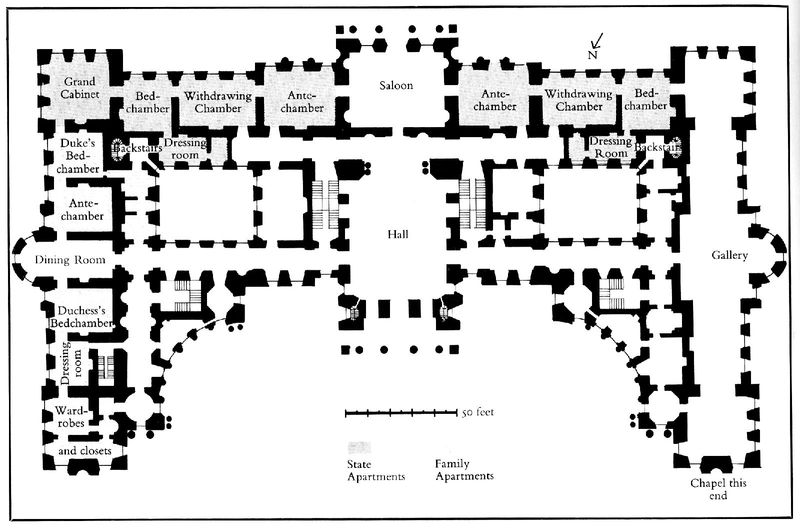
Titel: Blenheim Castle
Künstler: John Vanbrugh
Standort: Oxford (EU - GB)
Schlagwörter: schwarz, skizze, weiss, zeichnung, schloss, architektur, saal, französisch, salon, halle, wohnhaus, palast, hall, text, badezimmer, villa, mauern, kapelle, plan, family, grundriss, maßstab, bauplan, gebäudeplan, windrose, saloon, englsich, feet, gallery, apartments